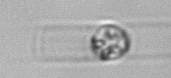
Label: Dactyliosolen_blavyanus